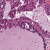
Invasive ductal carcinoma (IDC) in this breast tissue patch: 0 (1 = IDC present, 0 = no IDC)